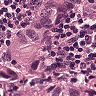
Metastatic tissue present: yes